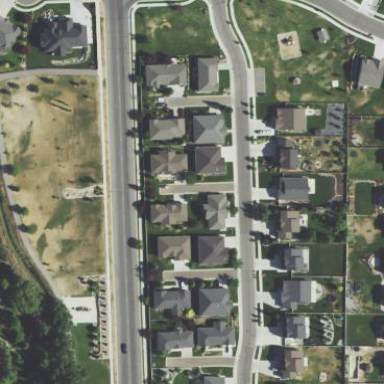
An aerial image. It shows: Sidewalk along the footway.